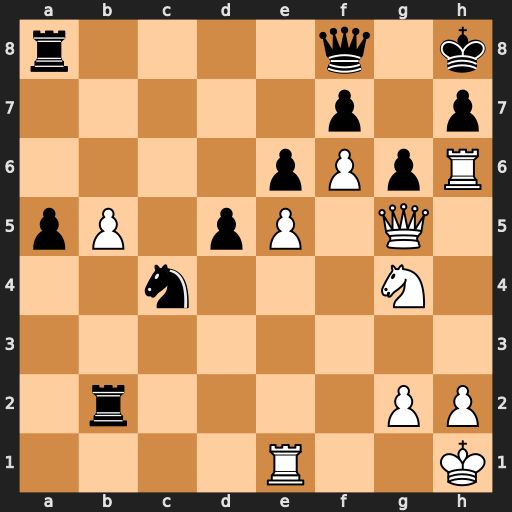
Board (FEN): r4q1k/5p1p/4pPpR/pP1pP1Q1/2n3N1/8/1r4PP/4R2K
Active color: w
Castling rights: -
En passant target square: -
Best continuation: Rxh7+ Kxh7 Qh4+ Kg8 Nh6+